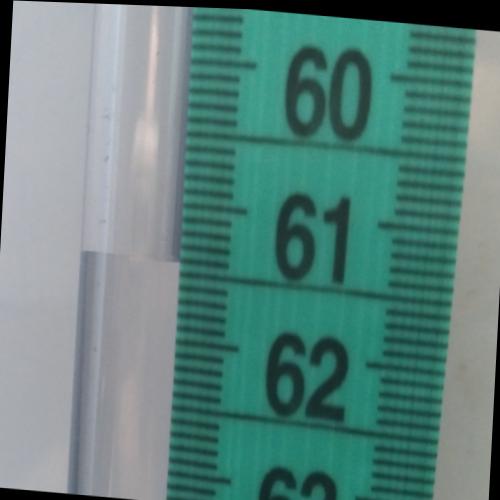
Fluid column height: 61.4 cm